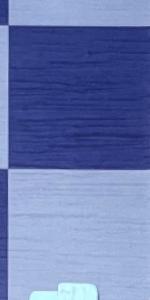
Label: Empty